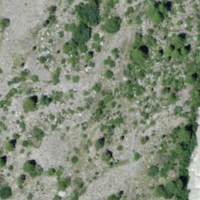
EUNIS habitat code: 47
Species observed at this site:
Boloria selene
Corvus corone
Motacilla cinerea
Saxifraga aspera
Papaver croceum
Lophophanes cristatus
Troglodytes troglodytes
Prunella modularis
Lasiommata maera
Fringilla coelebs
Phyteuma scheuchzeri
Ptyonoprogne rupestris
Turdus merula
Deilephila porcellus
Carduelis citrinella
Chamaenerion fleischeri
Parus major
Arenaria ciliata
Gentianella anisodonta
Phoenicurus ochruros
Nucifraga caryocatactes
Regulus regulus
Pyrrhocorax graculus
Periparus ater